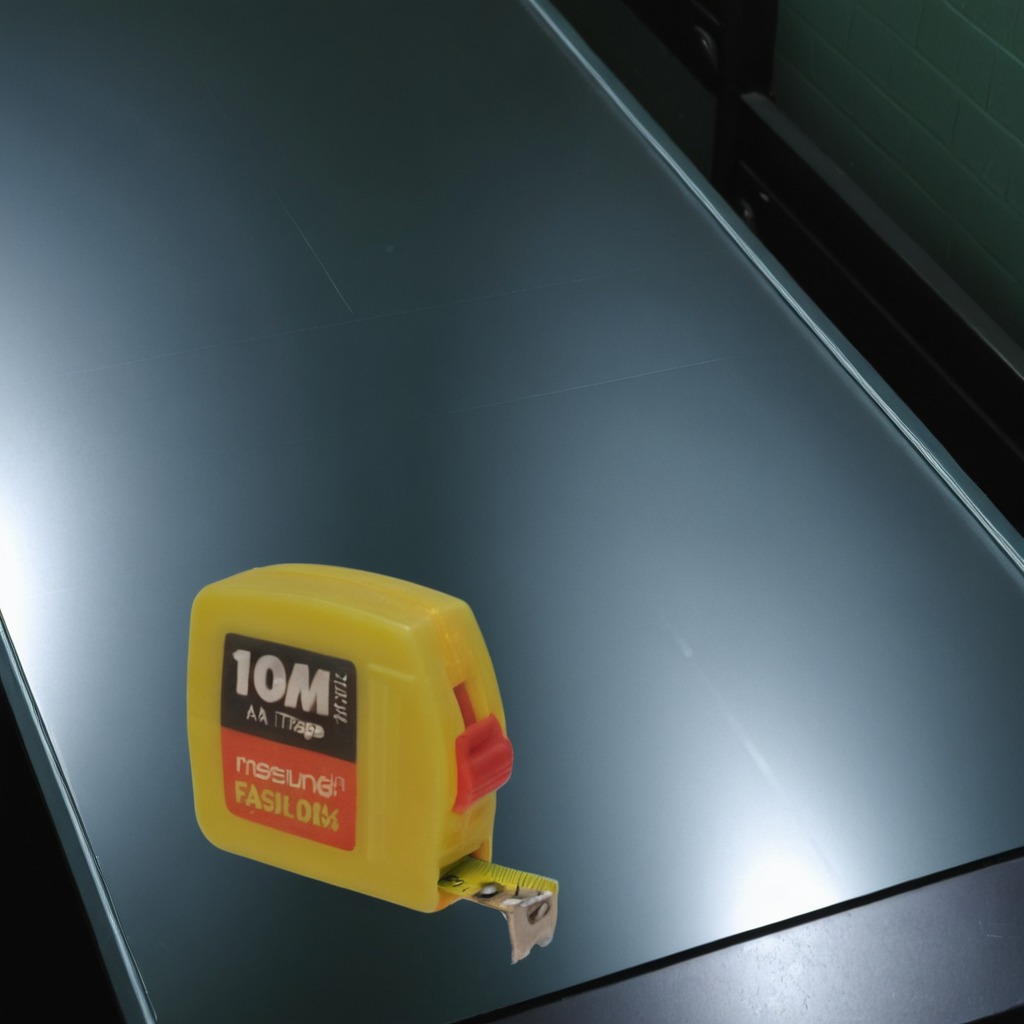
A measuring tape lies on the clean empty table in a railway signal maintenance room.